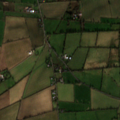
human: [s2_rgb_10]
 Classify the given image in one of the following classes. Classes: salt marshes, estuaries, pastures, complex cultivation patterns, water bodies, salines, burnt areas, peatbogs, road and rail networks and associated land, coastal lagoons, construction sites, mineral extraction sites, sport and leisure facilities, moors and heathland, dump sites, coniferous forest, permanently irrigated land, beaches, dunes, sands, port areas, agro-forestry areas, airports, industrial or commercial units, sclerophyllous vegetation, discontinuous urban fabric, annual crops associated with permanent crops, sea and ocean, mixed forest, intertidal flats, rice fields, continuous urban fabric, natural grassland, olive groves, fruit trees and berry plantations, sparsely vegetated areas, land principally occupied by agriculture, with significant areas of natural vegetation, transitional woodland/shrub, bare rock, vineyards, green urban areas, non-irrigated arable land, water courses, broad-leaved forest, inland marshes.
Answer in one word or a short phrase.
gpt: non-irrigated arable land, pastures